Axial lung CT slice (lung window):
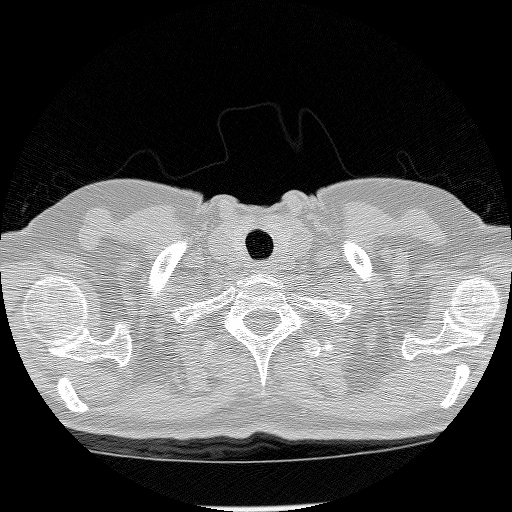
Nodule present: no